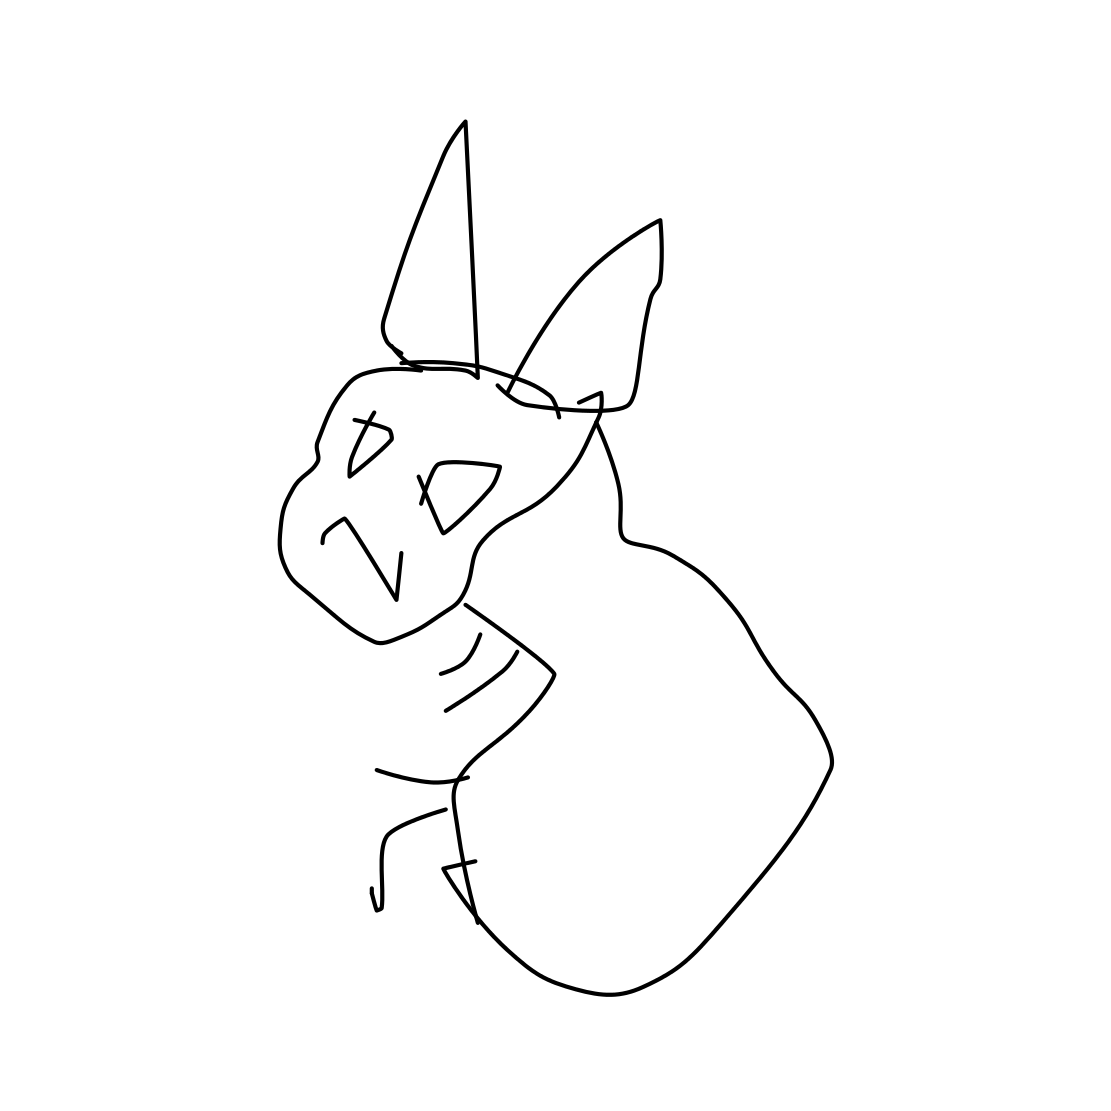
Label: rabbit